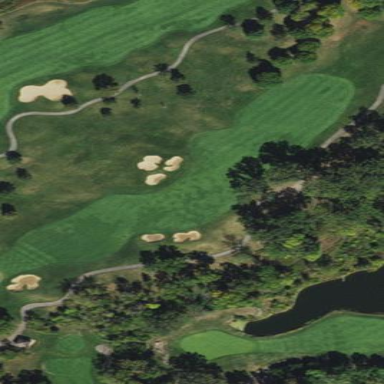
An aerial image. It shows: Golf fairway surrounded by grass.